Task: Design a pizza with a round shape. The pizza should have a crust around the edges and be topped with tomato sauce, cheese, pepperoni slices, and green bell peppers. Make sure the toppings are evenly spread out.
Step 189:
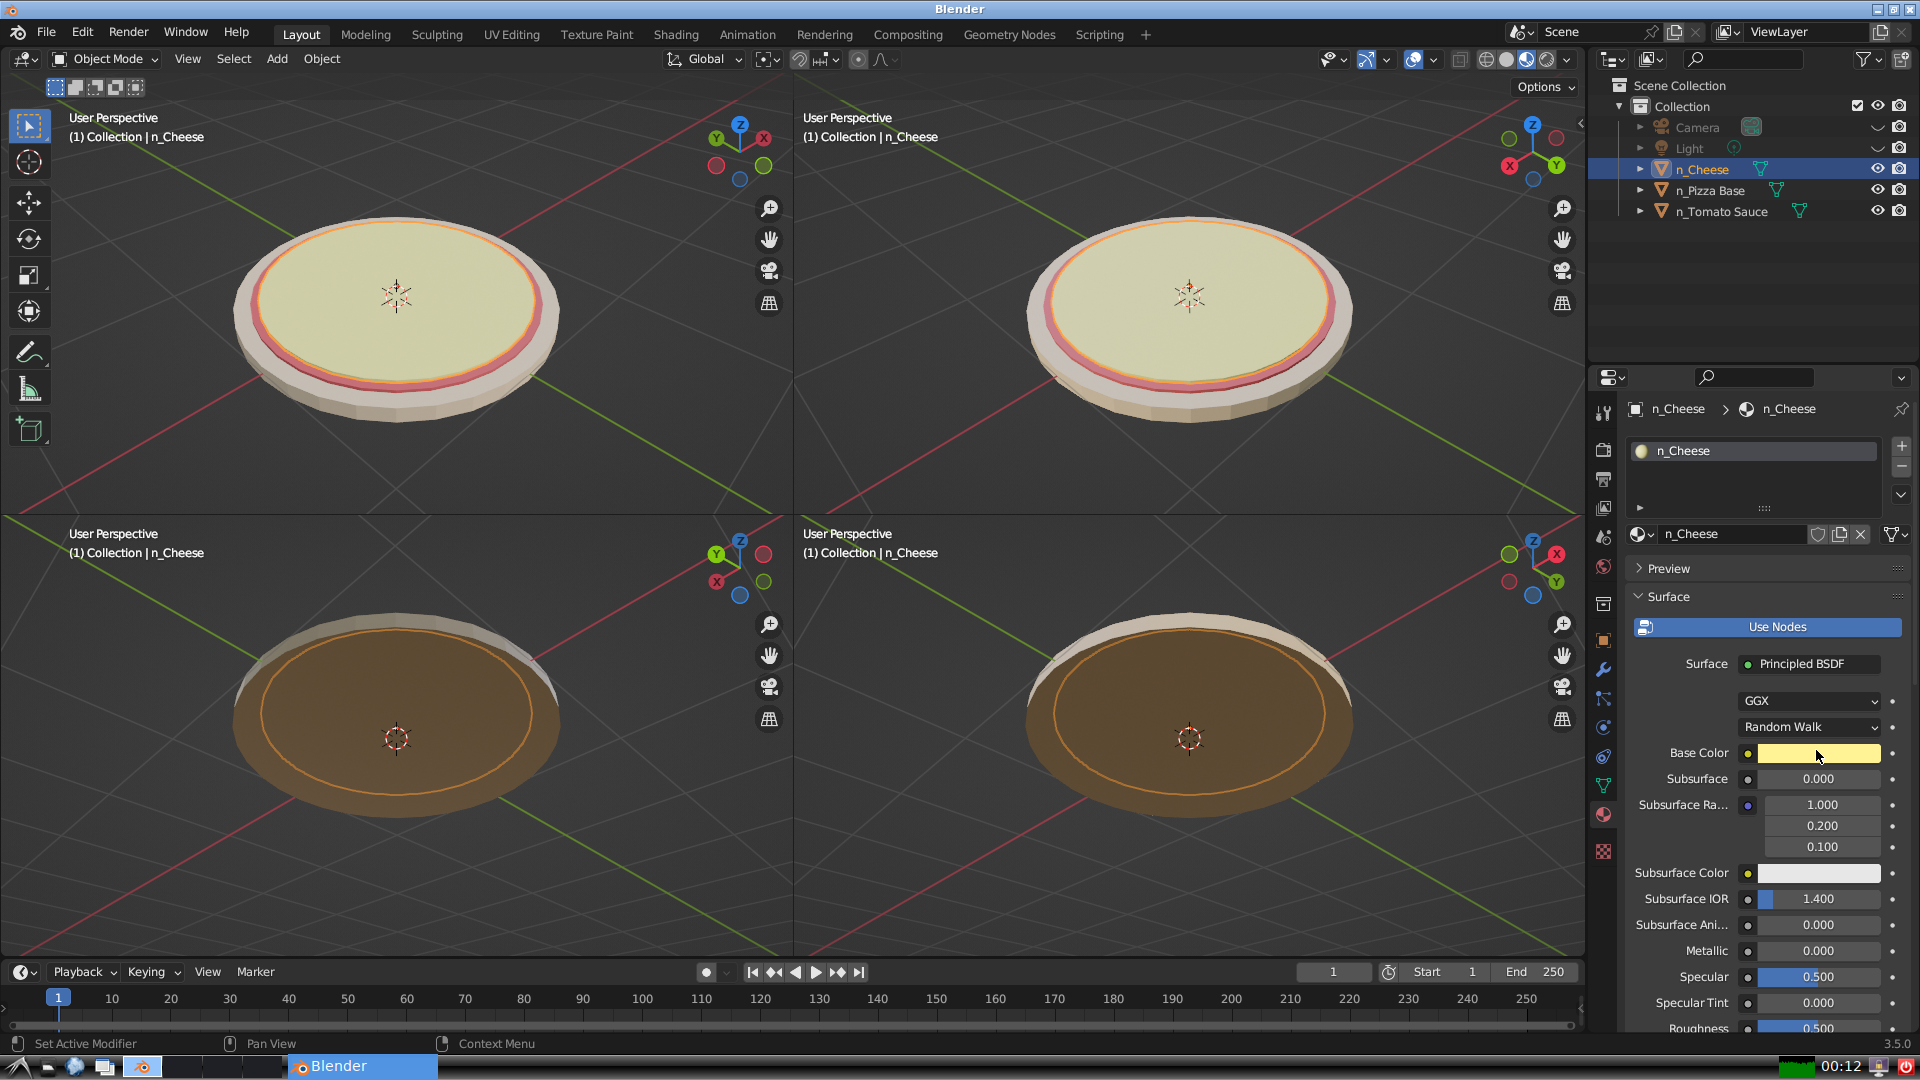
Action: {"mouse_move": [278, 58]}